Aerial crown-view tile of a tropical tree (Barro Colorado Island, Panama), acquired 20250715:
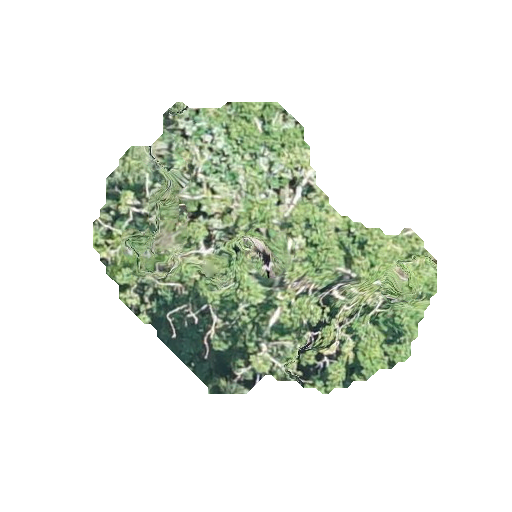
Species: Cecropia insignis
GBIF accepted scientific name: Cecropia insignis
Crown area: 98.954 m²